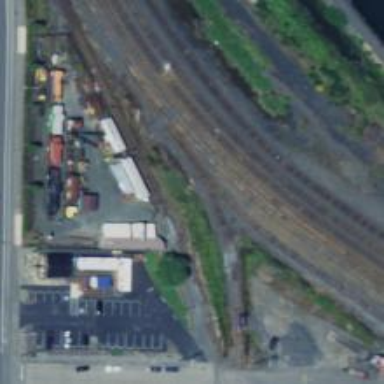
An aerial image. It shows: Railway yard.